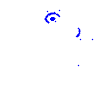
Particle: pion